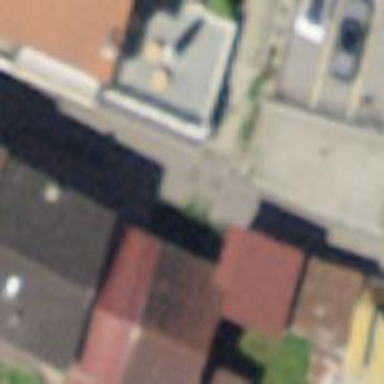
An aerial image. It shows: Alley classified as service road.